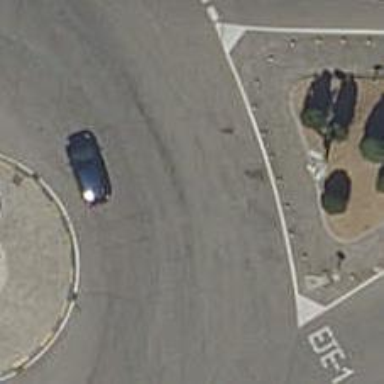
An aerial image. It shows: Roundabout on service road.